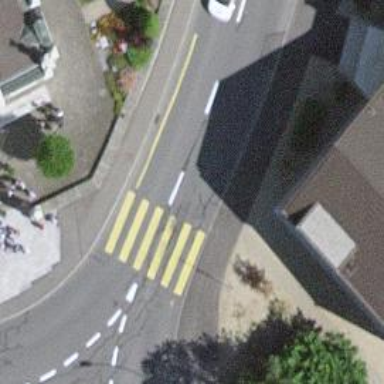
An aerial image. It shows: Uncontrolled zebra crossing with zebra markings.